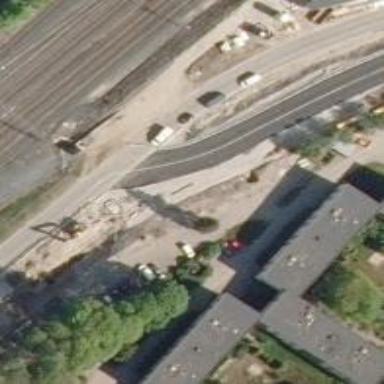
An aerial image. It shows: Crossing on asphalt cycleway.